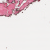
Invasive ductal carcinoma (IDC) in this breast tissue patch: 0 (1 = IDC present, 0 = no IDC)